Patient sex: F
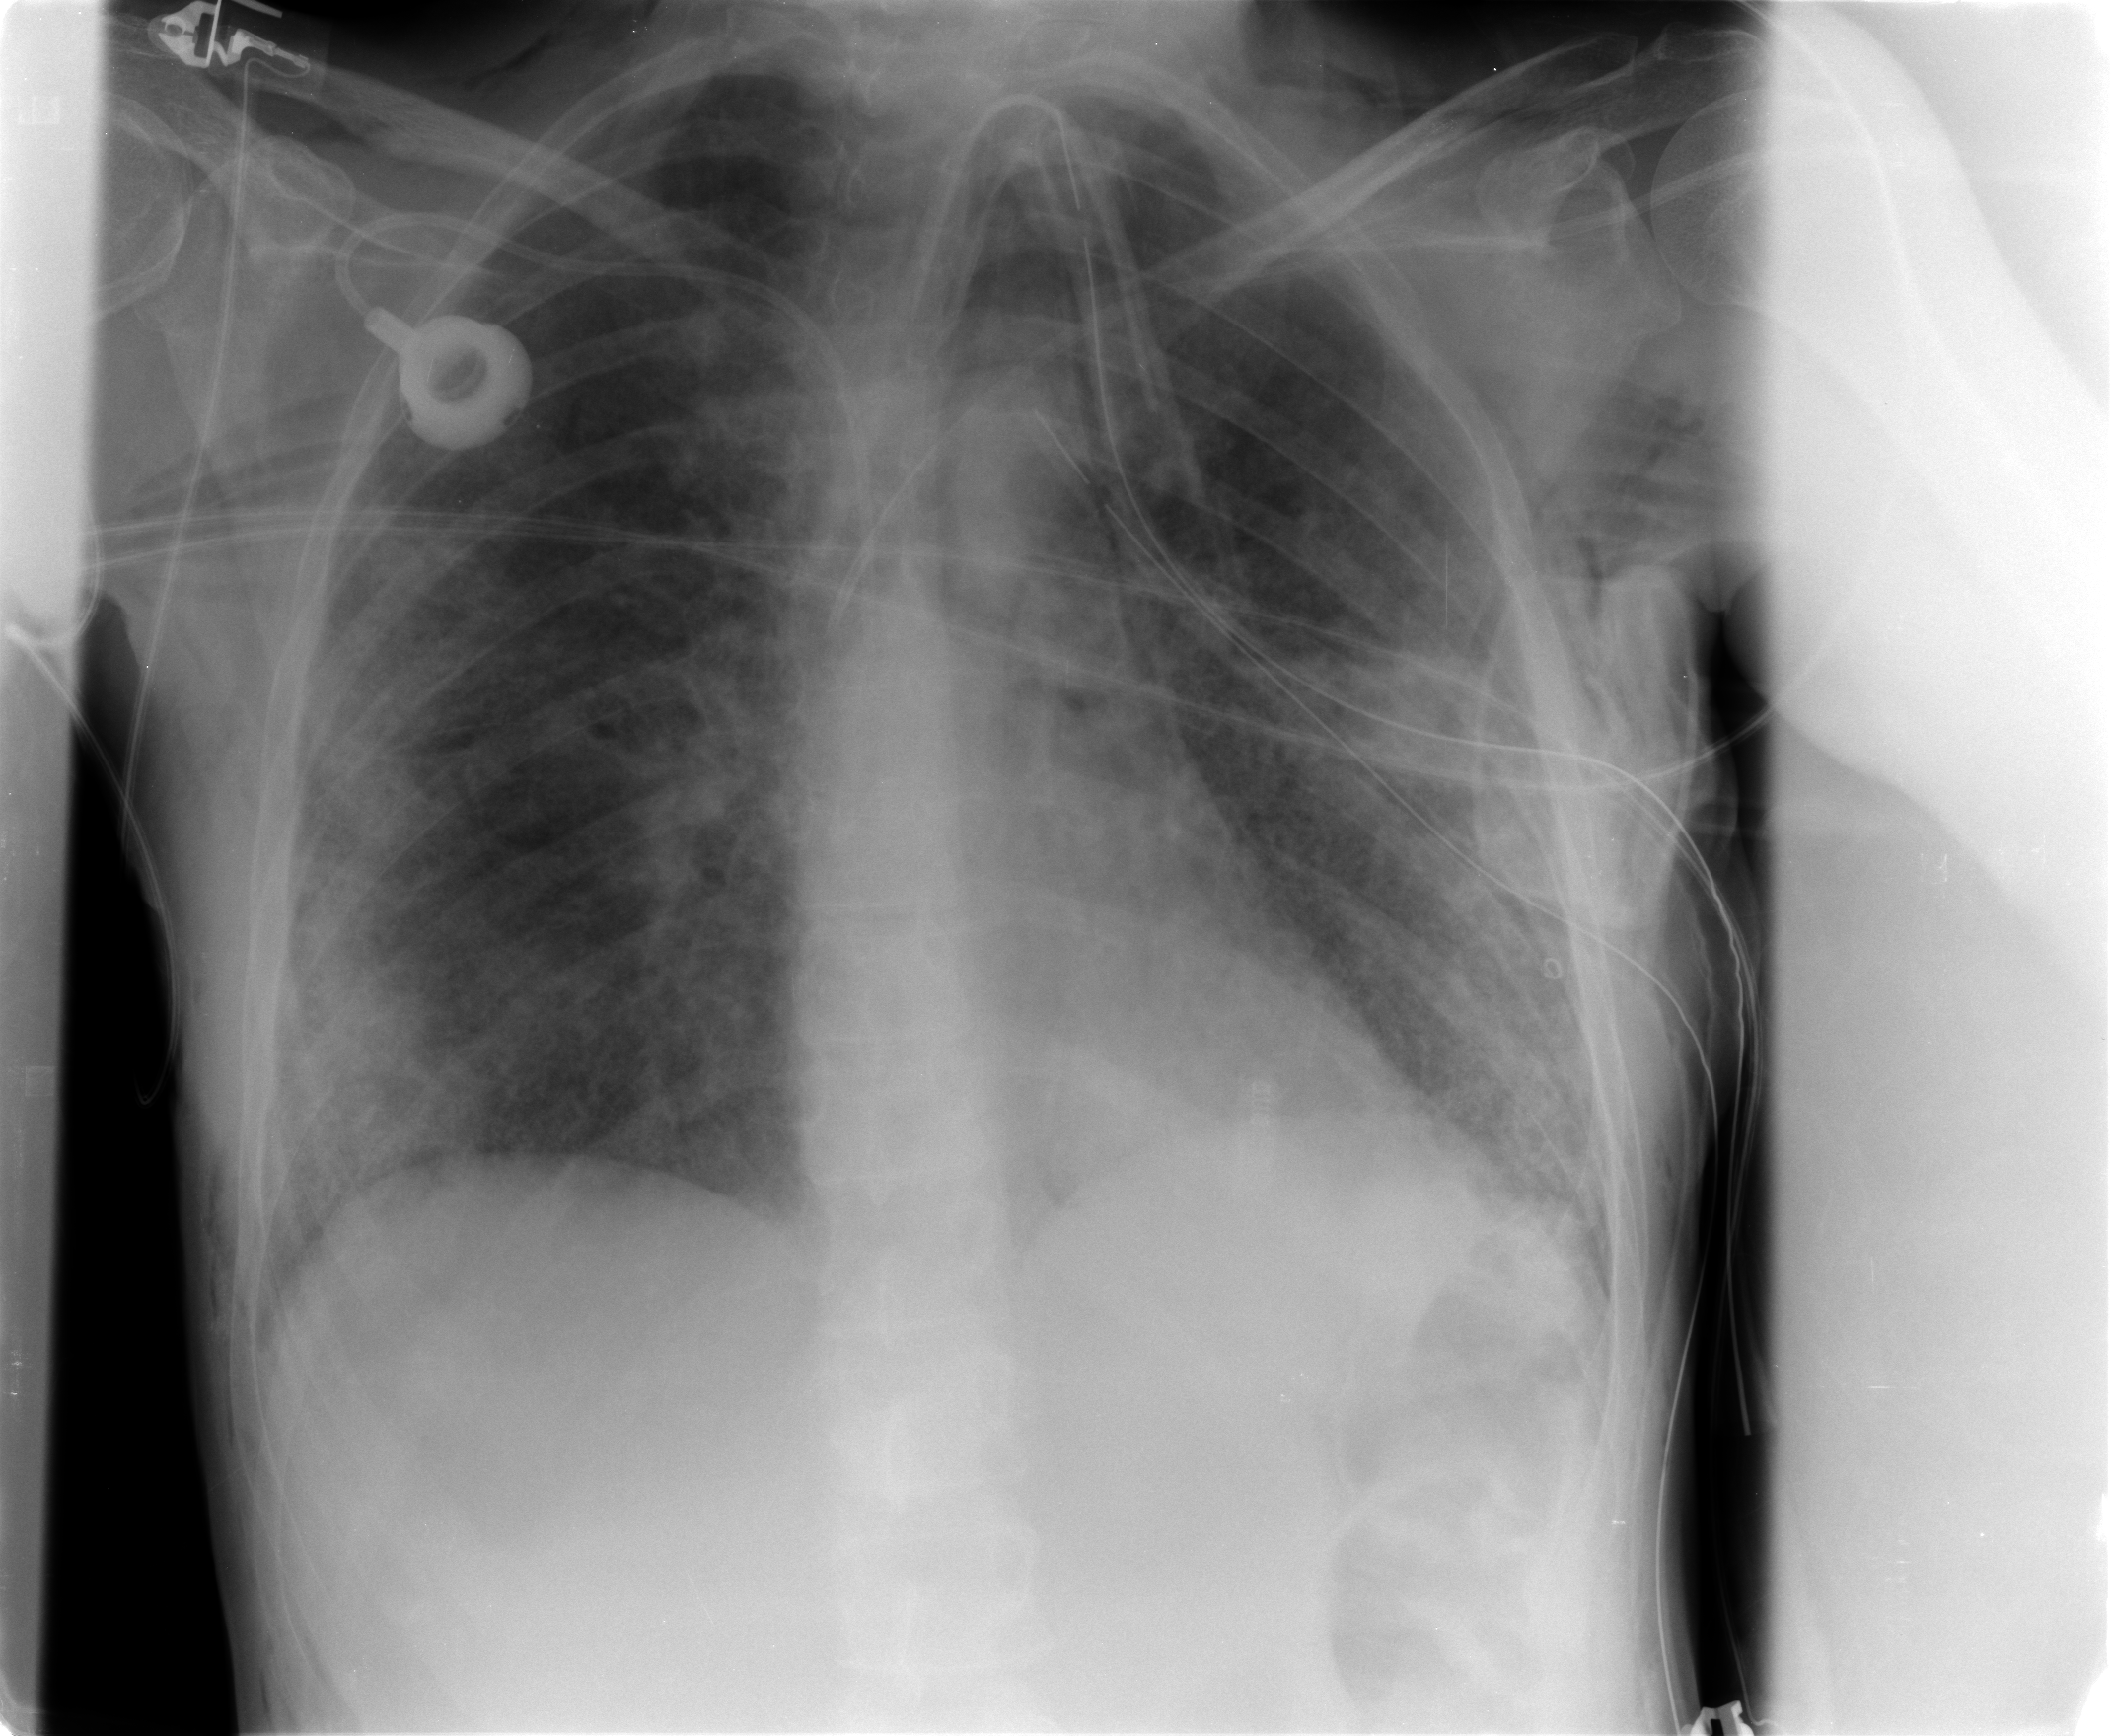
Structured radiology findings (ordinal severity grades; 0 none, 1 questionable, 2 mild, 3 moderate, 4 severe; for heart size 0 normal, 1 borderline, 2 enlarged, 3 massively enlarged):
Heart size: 0
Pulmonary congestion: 2
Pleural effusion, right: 0
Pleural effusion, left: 0
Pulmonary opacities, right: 4
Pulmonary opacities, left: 4
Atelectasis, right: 2
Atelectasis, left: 2